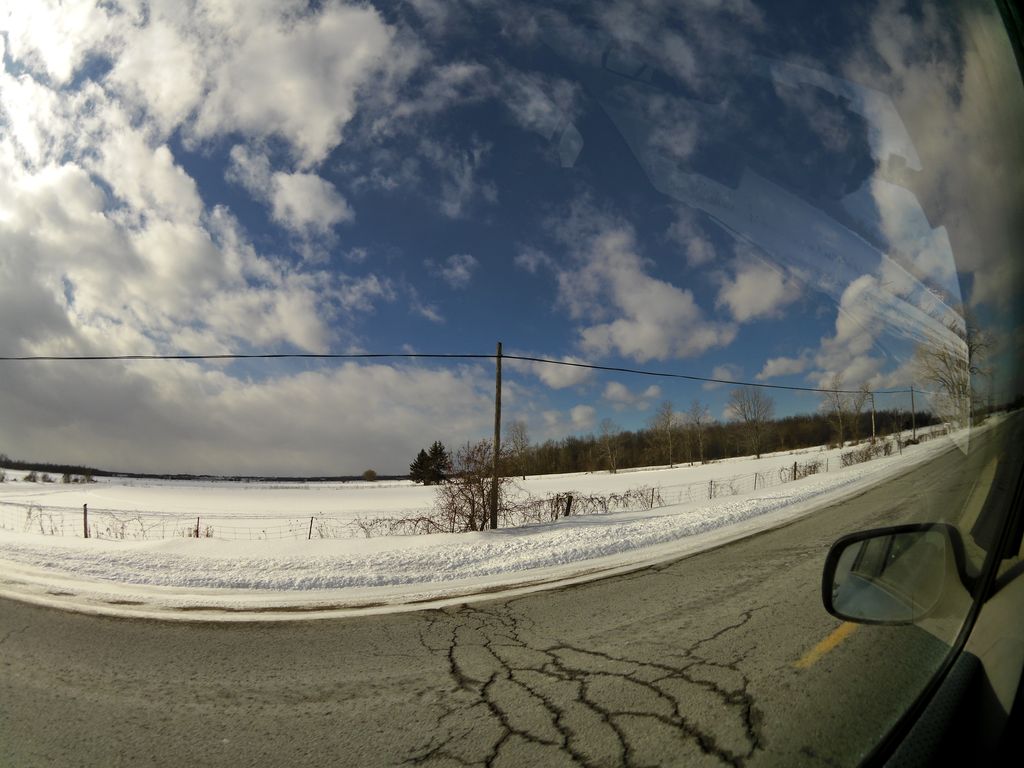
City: ottawa-gatineau